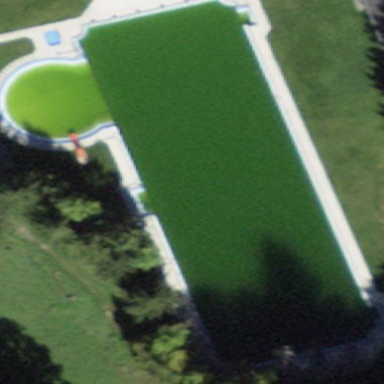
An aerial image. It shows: Swimming pool located in leisure land.